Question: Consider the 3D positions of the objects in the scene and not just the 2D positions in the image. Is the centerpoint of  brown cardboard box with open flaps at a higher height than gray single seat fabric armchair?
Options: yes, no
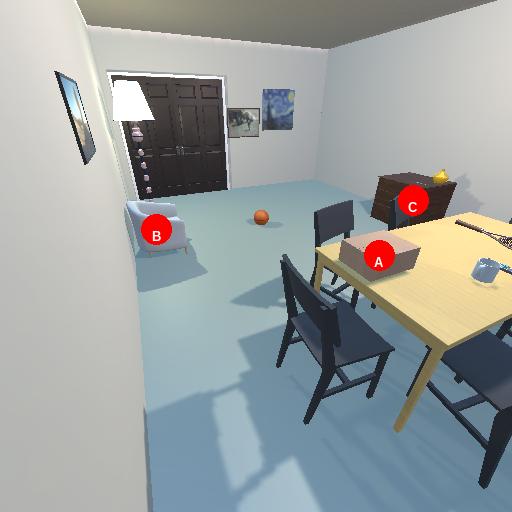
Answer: yes